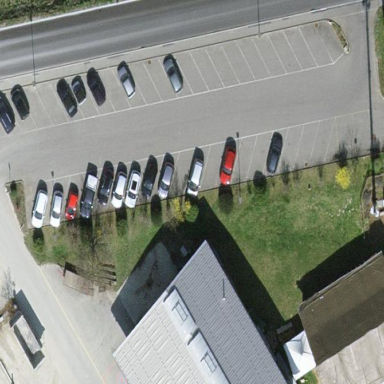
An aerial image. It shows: Parking area with surface.